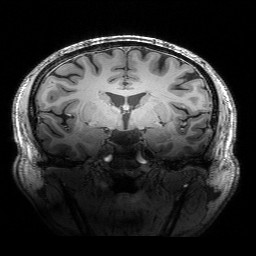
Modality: T1w
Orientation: sagittal